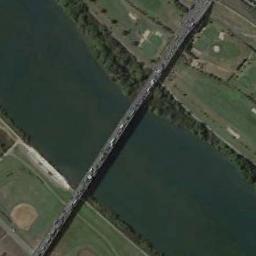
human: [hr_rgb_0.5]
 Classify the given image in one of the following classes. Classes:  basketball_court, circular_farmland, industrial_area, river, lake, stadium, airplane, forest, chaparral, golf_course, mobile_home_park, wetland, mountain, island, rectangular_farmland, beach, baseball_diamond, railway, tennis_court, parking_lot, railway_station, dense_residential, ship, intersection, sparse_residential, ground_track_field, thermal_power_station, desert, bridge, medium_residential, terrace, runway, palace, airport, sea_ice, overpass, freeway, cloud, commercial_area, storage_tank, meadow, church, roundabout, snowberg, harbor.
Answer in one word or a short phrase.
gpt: bridge